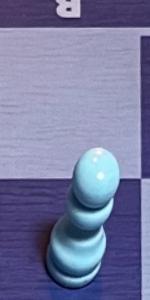
Label: Pawn_White